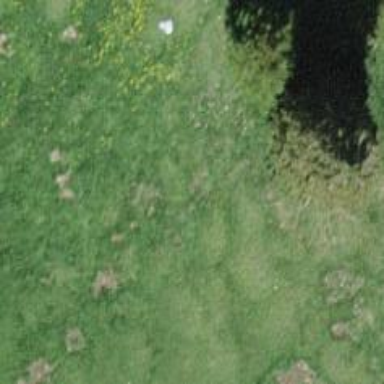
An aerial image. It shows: Needle-leaved tree in natural setting.